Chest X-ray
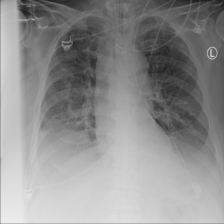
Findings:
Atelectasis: negative
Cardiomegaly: negative
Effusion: positive
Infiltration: negative
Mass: negative
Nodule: negative
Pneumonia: negative
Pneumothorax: negative
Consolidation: negative
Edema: negative
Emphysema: negative
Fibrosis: negative
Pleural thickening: negative
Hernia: negative